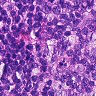
Metastatic tissue present: no